Question: I am working on a website that uses Layer Slider. I am trying to position the navigation arrows as shown in image. But for anything I write I CSS, nothing affects look of navigation arrows.
Navigation is visible if you hover over image.

Forgive me as I can not post the code for same.
Website can be accessed <URL>.
Can someone help me with it?
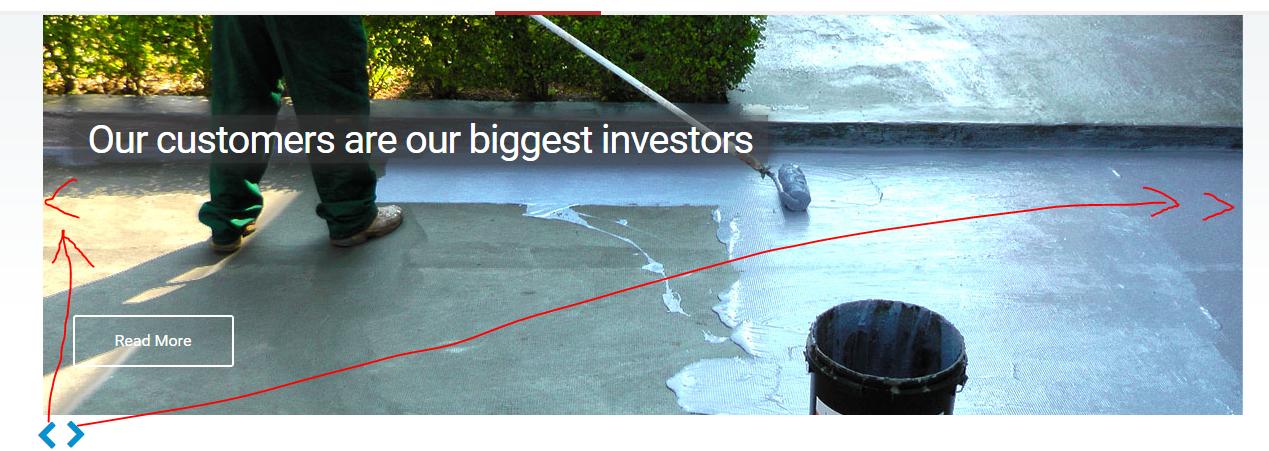
Answer: Try this :
'''
a.ls-nav-prev {
position: absolute;
left: 0;
top: 0;
bottom: 0;
margin: auto;
}
a.ls-nav-next {
position: absolute;
right: 0;
top: 0;
bottom: 0;
margin: auto;
}
'''
If you use this instead of 'top:50%' your arrows will be perfectly aligned verticaly. With 'top:50%' they will be unaligned.
And next time please post a little code of what you've tried to achieve.